Question: I am new to Android studio. I tried to create my first project and there is no project structure only gradle files. What am I doing wrong? I keep getting these files with creation of another new project.
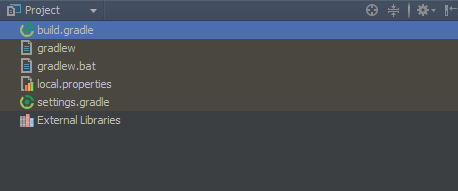
Answer: I found what was my problem. I updated Android studio from version 1.x to 2.x. On official site is written that if you try to install version 2.x into same location Android studio might not work properly and there could be some unexpected behavior.
So just removing Android studio and then reinstaling it, worked perfectly.